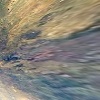
Label: land